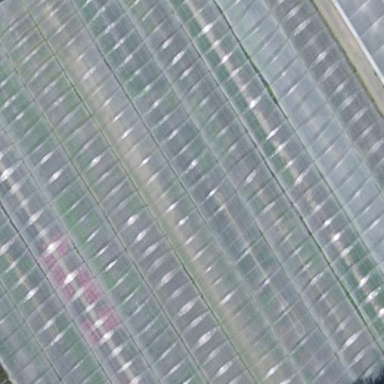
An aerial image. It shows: Greenhouse used for horticulture.